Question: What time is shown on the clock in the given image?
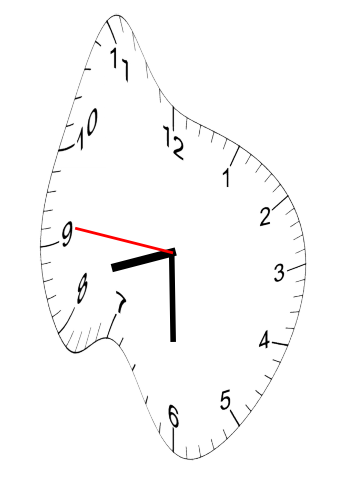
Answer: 08:29:46